Interaction volume radius: 5 \u00c5
Interaction volume height: 15 \u00c5
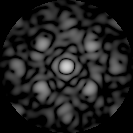
Disorder parameter: 0.542